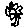
Label: flower